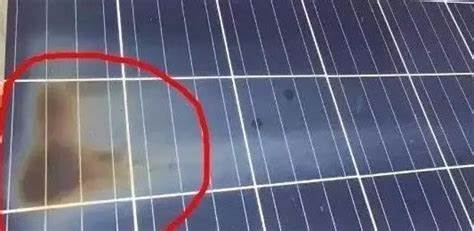
Label: Electrical-damage